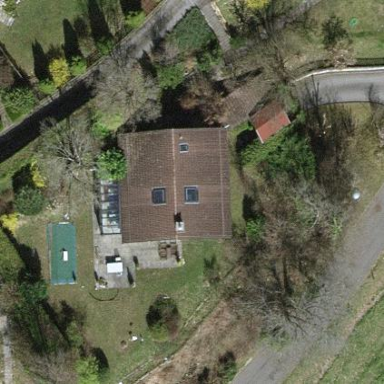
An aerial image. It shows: Simple house.